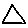
Label: triangle